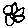
Label: flower